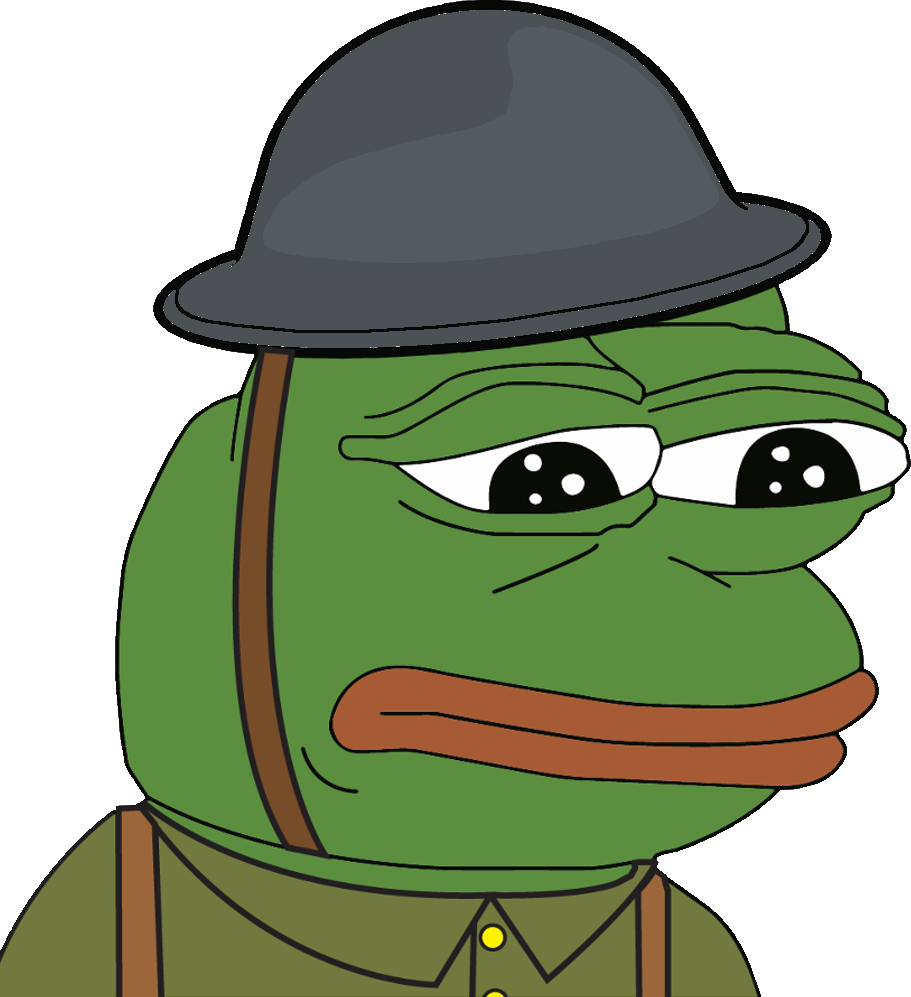
Label: 5_Pepe